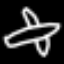
Label: airplane